Field crop: tomato
Growth stage: 2
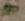
Species: solanum